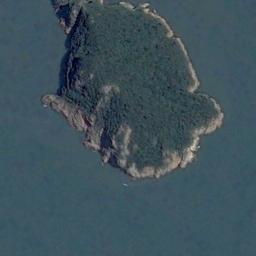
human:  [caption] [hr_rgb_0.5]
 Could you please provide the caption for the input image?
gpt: There are many trees on the island .

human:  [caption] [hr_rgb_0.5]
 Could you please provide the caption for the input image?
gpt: There are half green islands on the blue sea, And the green vegetation on the island is flourishing .

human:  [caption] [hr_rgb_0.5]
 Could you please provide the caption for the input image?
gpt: There are many trees on the island .

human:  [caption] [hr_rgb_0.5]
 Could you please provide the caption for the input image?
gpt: The island with dense vegetation is surrounded by green waters .

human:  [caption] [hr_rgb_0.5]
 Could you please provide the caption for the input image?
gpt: The green island is on a blue sea .